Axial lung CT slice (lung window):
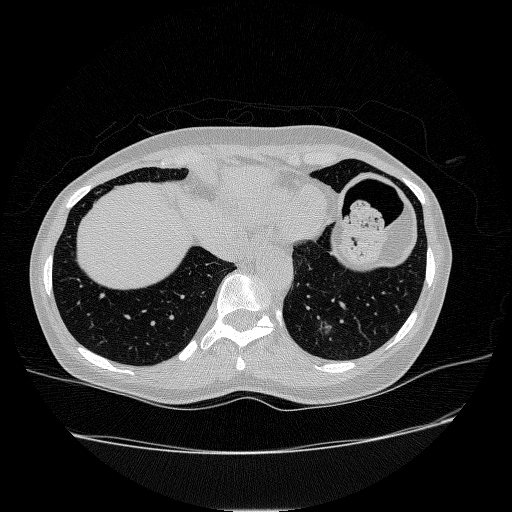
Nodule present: yes
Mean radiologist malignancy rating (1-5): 3